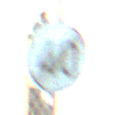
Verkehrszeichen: EndeGeschwindigkeit40
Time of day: MorningAfternoon
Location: Outdoor (Urban)
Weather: PartlyCloudy
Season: NotSpecified
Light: Natural